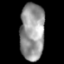
Tissue: skin
Cell type: Fibroblasts
Senescence score: 0.6832
Nuclear area (px): 1384
Mean DAPI intensity: 149.014